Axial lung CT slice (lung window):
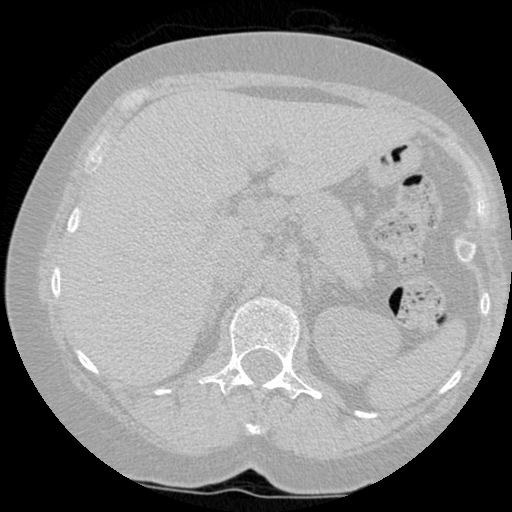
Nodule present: no